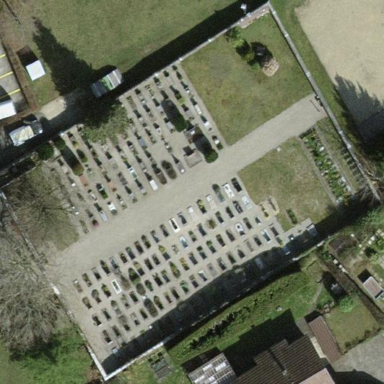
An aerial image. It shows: Cemetery.